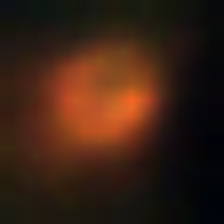
Taxon: NanoPlankton
Group: Other